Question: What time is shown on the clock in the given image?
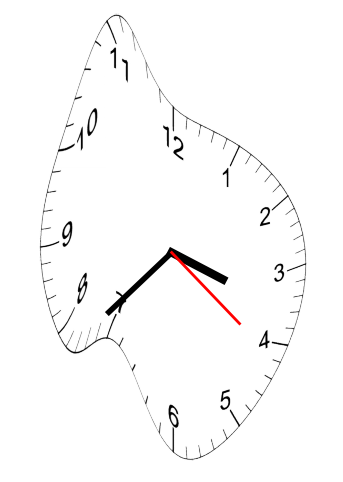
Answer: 03:37:21